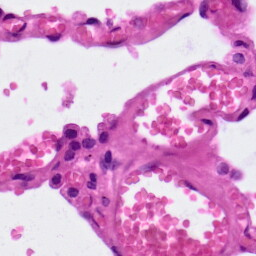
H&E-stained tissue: Lung